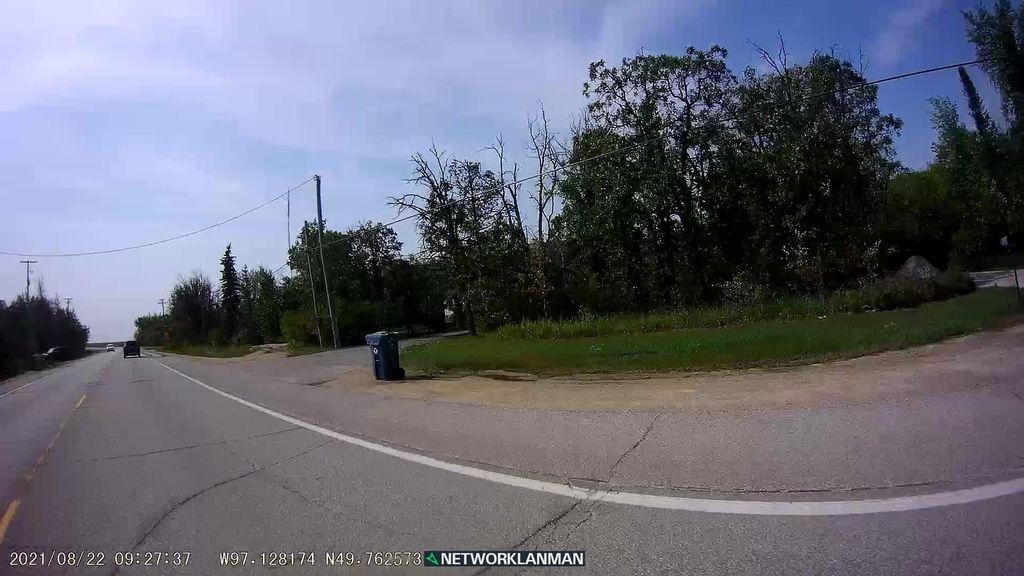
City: winnipeg